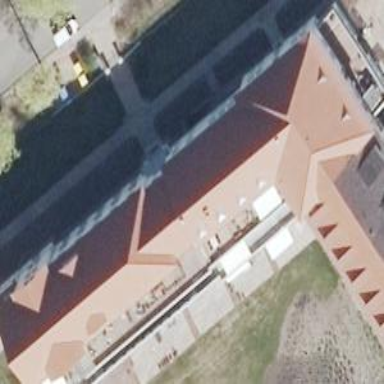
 featuring gambrel roof made of red roof tiles."